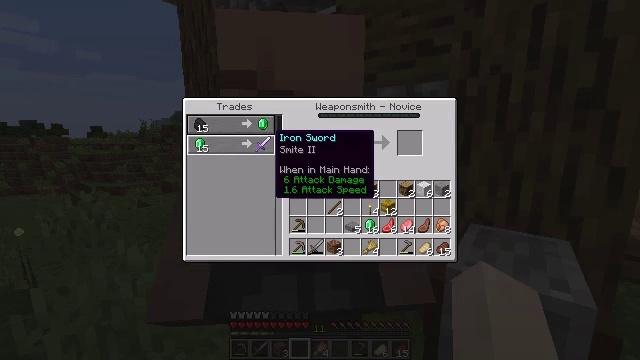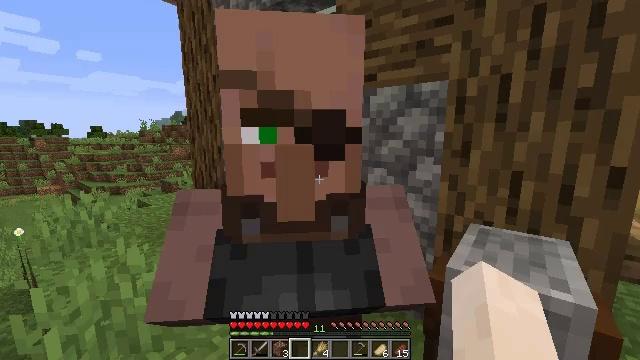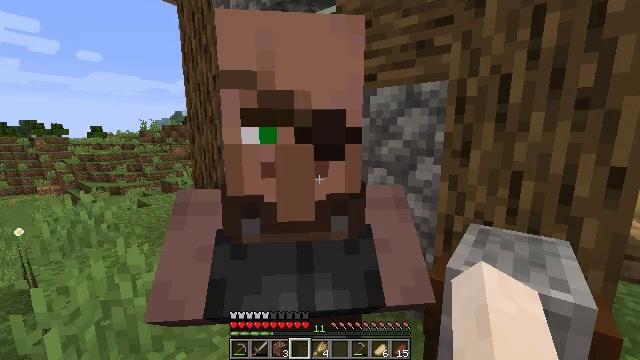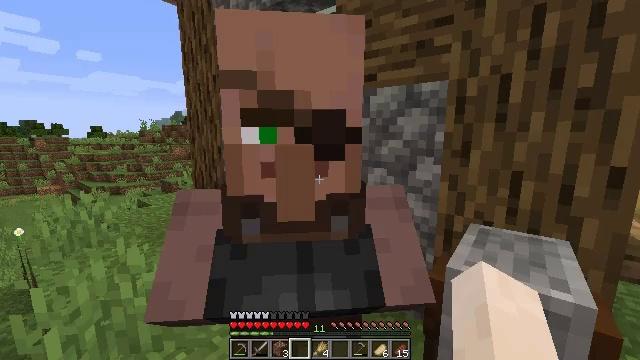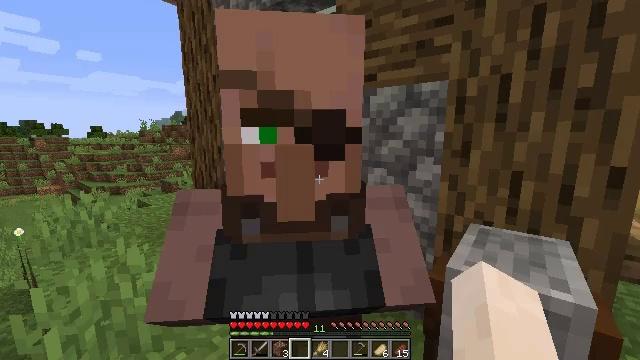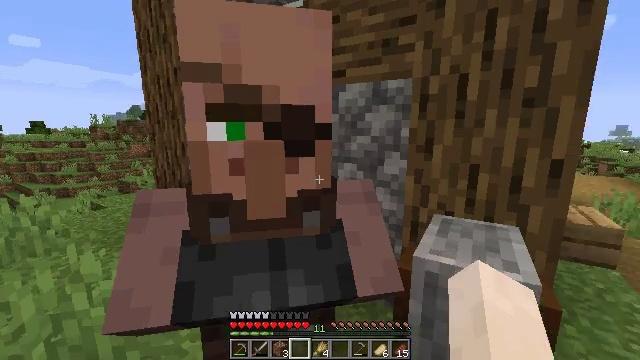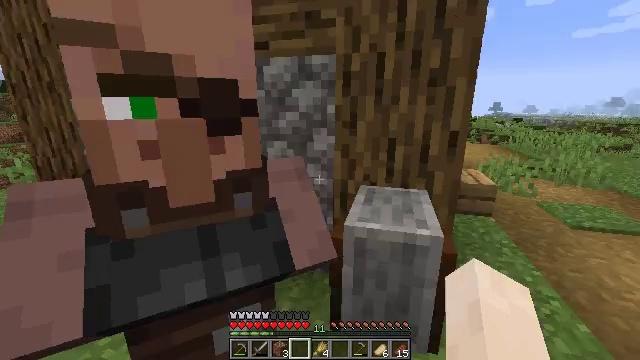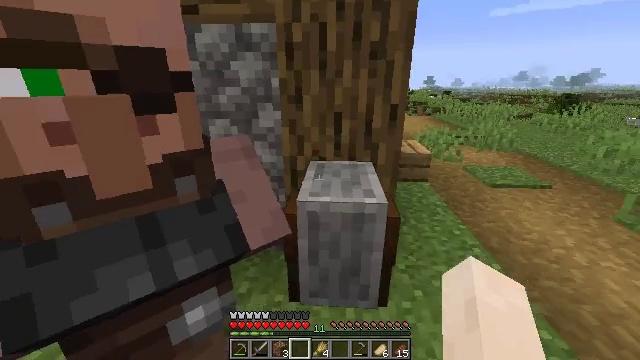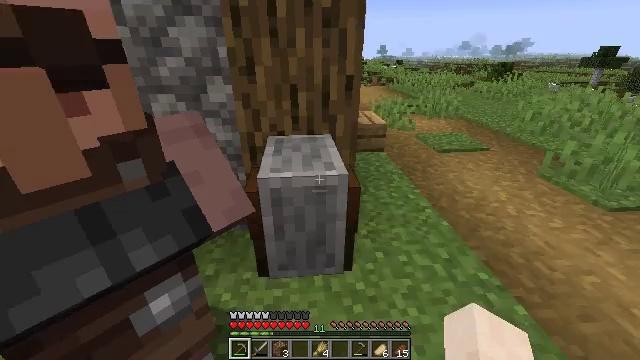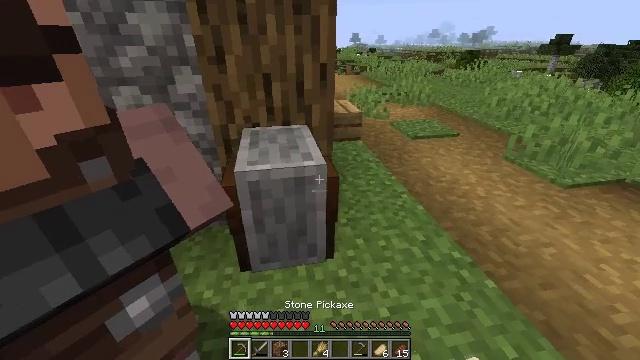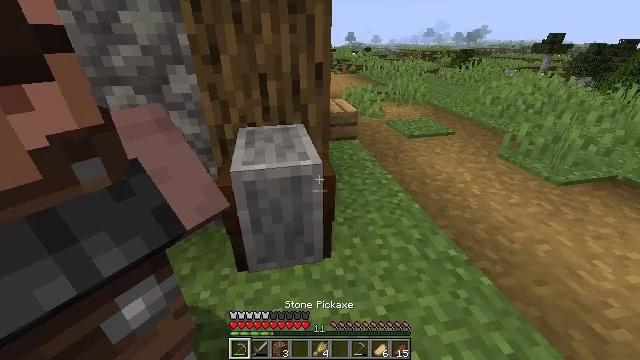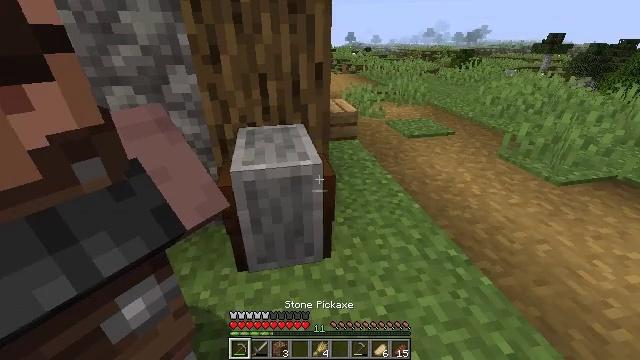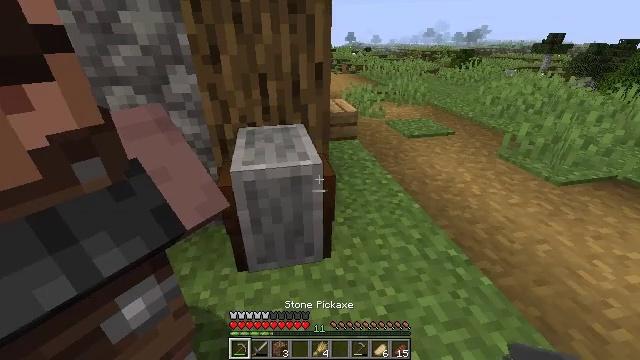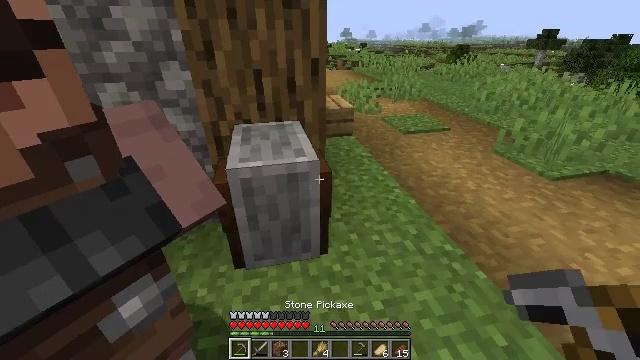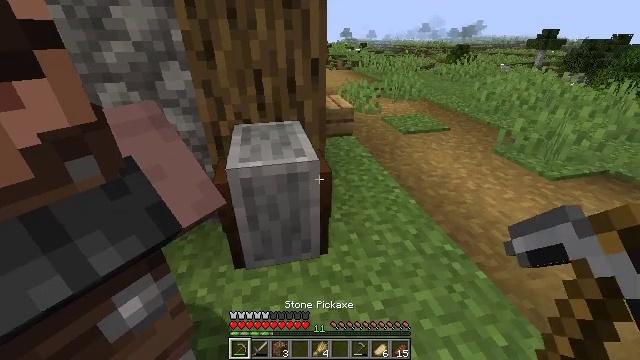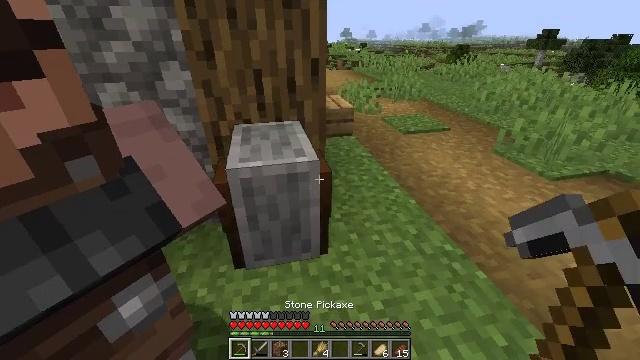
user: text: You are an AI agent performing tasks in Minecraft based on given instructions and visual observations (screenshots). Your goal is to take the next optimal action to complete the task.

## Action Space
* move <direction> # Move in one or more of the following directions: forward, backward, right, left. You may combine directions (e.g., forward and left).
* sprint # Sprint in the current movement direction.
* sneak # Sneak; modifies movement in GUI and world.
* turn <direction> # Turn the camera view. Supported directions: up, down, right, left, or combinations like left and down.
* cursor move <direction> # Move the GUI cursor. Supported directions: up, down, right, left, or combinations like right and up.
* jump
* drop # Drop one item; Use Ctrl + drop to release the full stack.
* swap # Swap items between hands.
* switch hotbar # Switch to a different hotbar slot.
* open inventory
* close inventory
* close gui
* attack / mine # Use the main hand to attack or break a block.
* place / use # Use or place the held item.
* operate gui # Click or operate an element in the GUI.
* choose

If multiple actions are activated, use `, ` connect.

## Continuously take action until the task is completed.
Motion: motion action
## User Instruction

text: Recycle the grindstone by mining it.
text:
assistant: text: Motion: no_op
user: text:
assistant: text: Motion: close gui
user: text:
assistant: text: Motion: no_op
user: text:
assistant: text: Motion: no_op
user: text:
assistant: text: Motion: turn right
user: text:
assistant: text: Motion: turn right and down
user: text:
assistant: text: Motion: turn right and down
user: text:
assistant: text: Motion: turn right and down, switch to hotbar 1
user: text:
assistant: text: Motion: turn right and down, switch to hotbar 1
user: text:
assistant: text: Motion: switch to hotbar 1
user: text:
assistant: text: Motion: switch to hotbar 1
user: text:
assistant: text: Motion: no_op
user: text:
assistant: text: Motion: no_op
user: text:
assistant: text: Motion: no_op
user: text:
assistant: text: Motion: no_op
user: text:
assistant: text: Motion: no_op
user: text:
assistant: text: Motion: no_op
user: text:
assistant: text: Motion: no_op
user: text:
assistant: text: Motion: turn left
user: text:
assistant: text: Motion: turn left
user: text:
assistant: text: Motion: turn left, attack / mine
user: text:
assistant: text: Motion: attack / mine
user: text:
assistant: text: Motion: attack / mine
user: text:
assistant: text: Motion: attack / mine
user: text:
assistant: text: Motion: attack / mine
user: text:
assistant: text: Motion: attack / mine
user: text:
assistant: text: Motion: attack / mine
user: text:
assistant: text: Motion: attack / mine
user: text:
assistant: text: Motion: attack / mine
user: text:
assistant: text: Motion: attack / mine